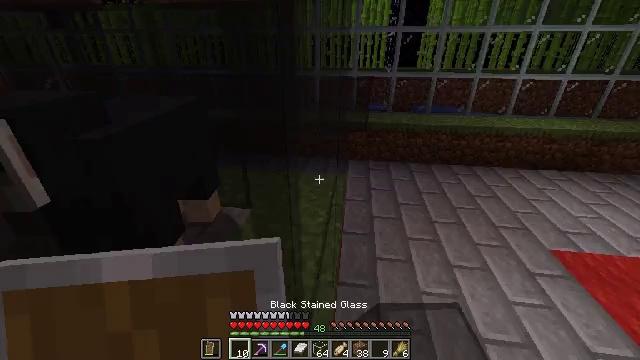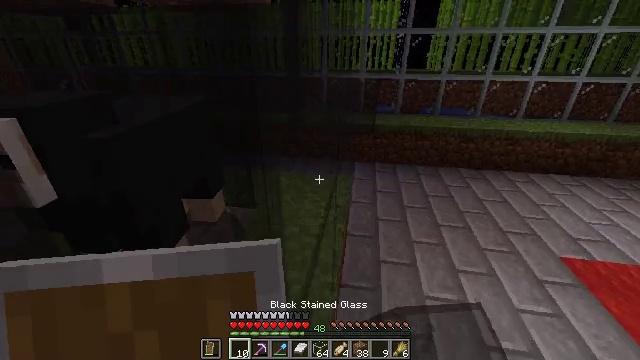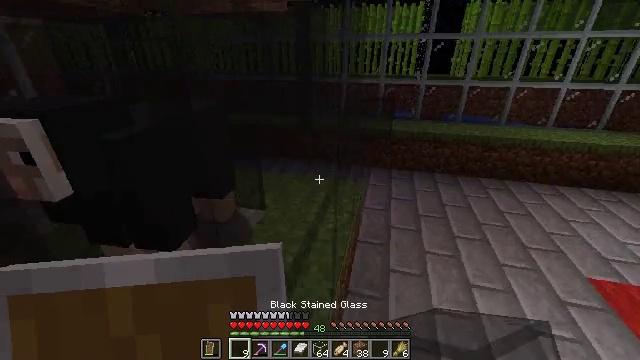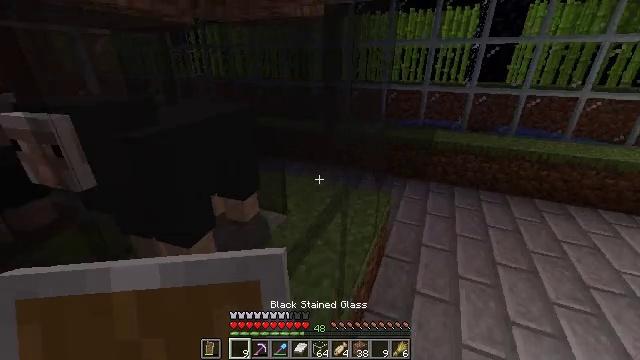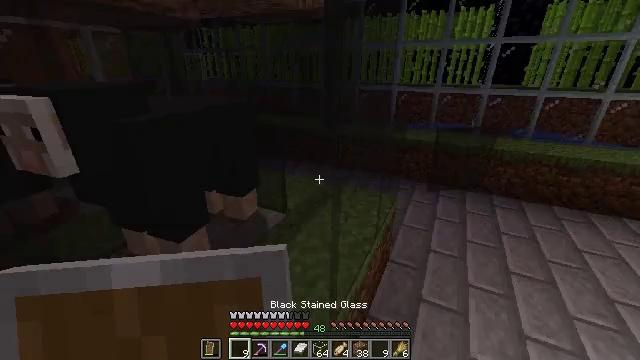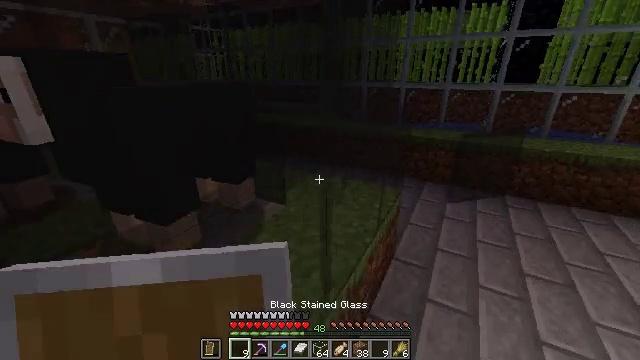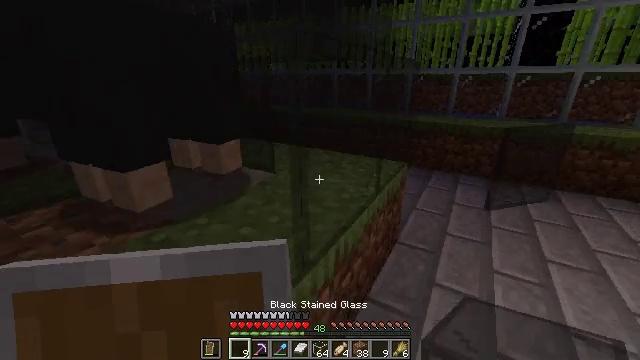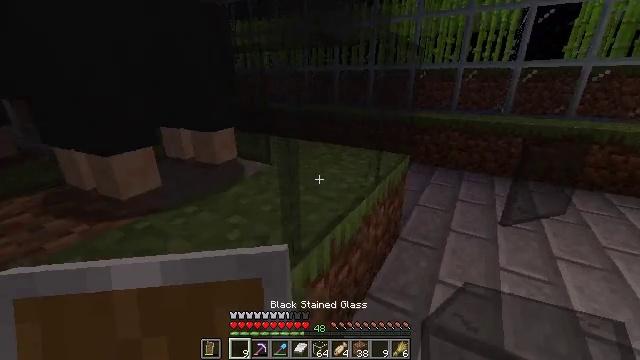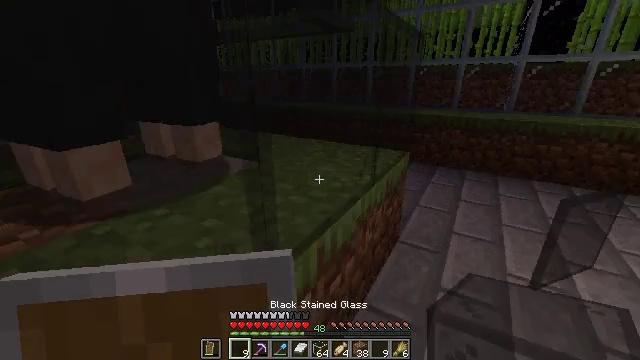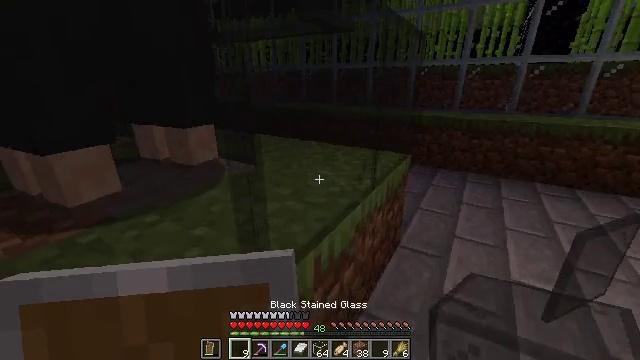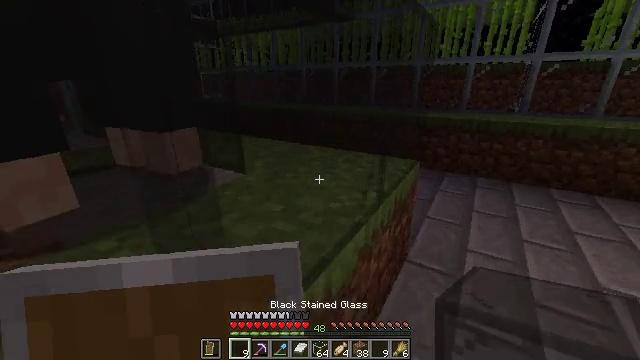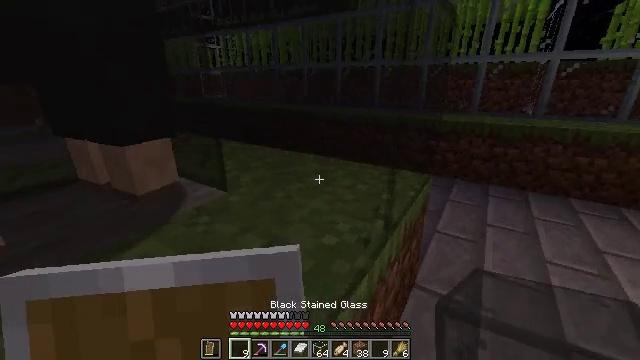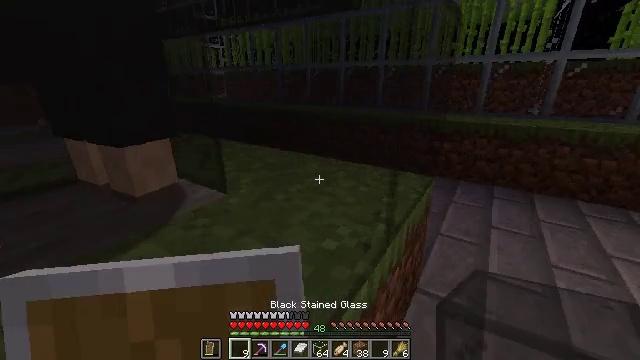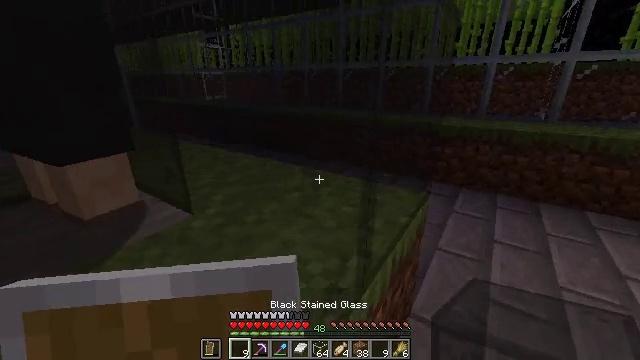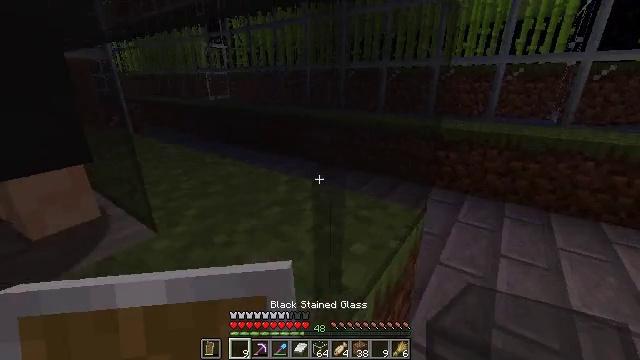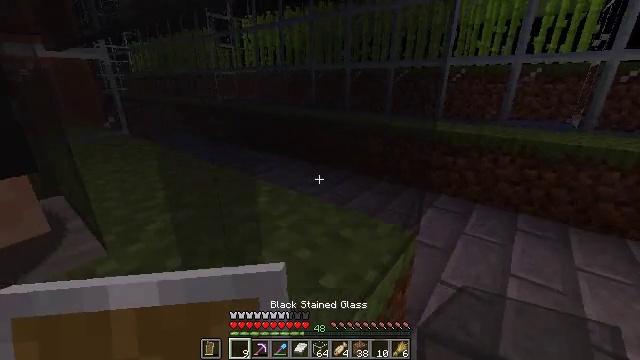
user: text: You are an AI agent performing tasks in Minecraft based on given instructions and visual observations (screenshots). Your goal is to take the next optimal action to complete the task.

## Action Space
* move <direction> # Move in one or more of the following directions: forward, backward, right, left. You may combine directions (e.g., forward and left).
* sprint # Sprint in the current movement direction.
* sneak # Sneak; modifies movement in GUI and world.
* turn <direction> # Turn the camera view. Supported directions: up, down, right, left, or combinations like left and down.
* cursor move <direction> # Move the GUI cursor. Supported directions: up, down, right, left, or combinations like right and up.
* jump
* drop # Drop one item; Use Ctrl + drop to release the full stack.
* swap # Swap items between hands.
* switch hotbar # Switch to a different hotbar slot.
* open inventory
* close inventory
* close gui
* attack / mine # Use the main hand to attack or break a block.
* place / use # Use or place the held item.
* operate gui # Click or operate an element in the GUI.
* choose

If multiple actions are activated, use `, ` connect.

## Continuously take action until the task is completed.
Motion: motion action
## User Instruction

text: Remove the black stained glass pane from a structure.
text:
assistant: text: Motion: move forward and move right, turn left
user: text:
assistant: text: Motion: move forward and move right, turn left
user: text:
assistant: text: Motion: move forward and move right, turn left and up
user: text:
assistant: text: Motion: move forward and move right, turn left and up
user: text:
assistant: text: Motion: move forward, turn left
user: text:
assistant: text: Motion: move forward, turn left and up
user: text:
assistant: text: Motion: move forward
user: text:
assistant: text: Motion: move forward
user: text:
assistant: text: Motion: move forward
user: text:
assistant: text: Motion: move forward
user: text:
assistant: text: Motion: move forward
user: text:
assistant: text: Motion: move forward
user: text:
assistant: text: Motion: move forward
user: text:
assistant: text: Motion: move forward, turn left
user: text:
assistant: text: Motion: move forward and move right, turn left
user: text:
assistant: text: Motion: move forward and move right, turn left
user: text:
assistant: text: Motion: move forward and move right, turn left and up
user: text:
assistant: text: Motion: move forward and move right, turn left and up
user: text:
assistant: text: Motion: move forward and move right, turn left and up
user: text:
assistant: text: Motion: move forward and move right, turn left and up
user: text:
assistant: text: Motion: move forward and move right, turn left and up
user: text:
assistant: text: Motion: move forward and move right, turn left
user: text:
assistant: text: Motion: move forward and move right, turn left
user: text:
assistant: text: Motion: move forward and move right, turn left
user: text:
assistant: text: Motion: move forward and move right, turn left
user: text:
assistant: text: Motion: move forward and move right, turn left
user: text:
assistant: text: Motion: move forward and move right, turn left
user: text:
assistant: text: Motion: move forward and move right, turn left
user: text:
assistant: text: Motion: move forward, turn left and up
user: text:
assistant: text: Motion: turn left and up